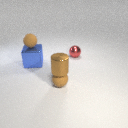
large blue metal cube below small brown rubber sphere